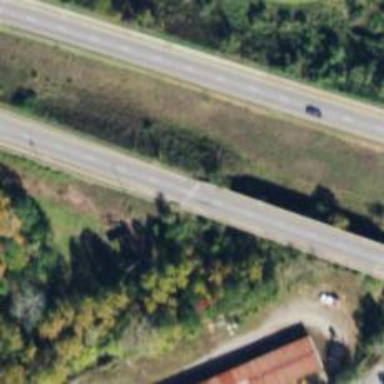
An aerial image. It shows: Asphalt trunk highway classified as expressway.